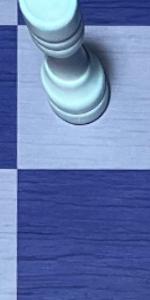
Label: Empty